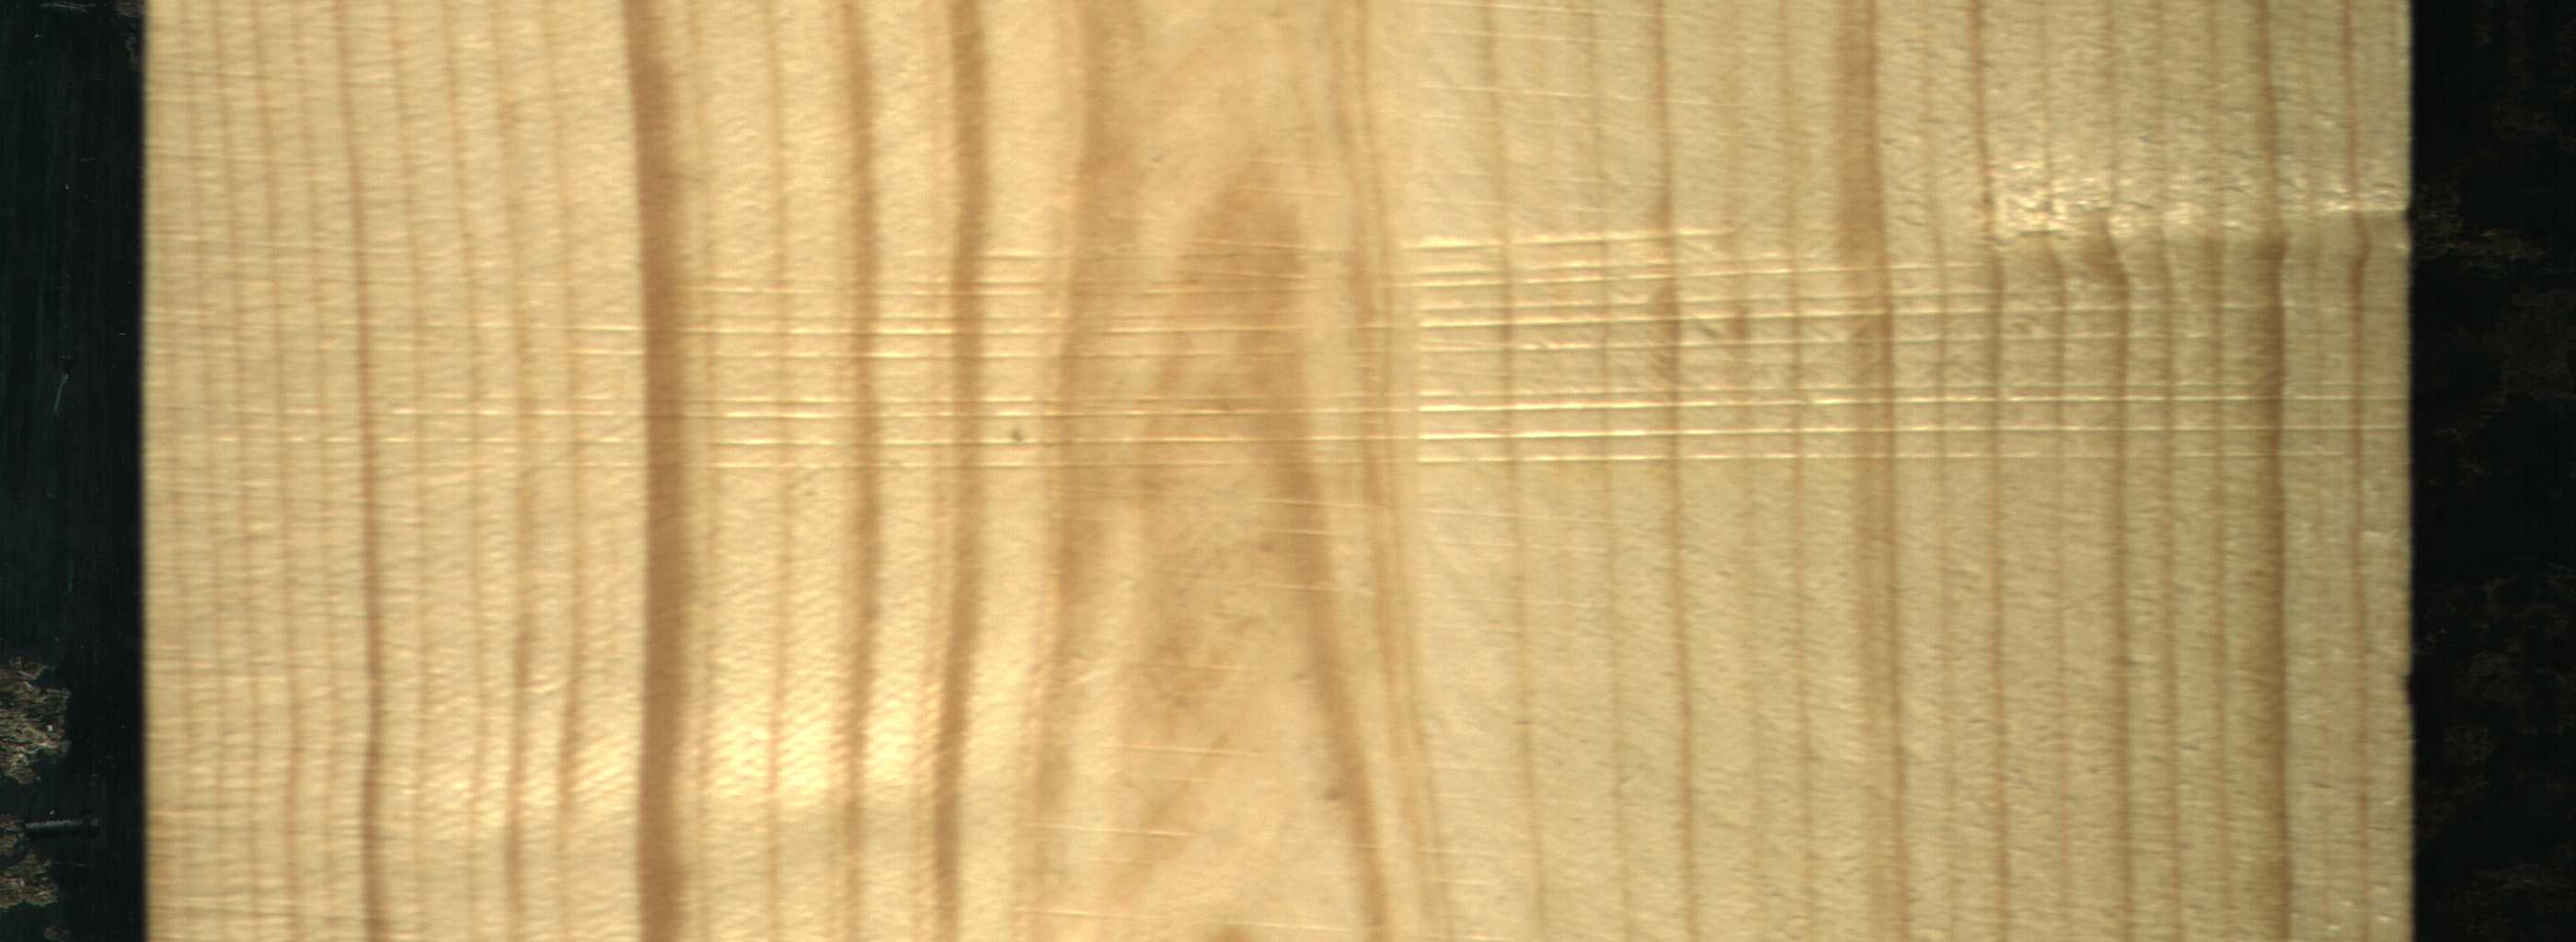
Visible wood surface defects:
Quartzity